Interaction volume radius: 5 \u00c5
Interaction volume height: 30 \u00c5
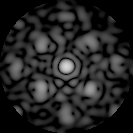
Disorder parameter: 0.478